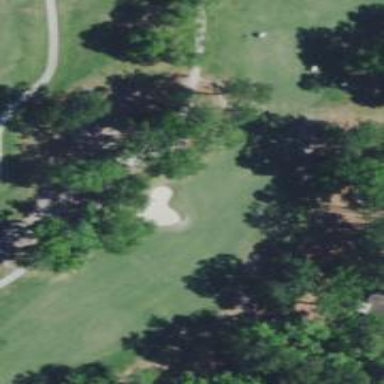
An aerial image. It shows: View of golf hole.